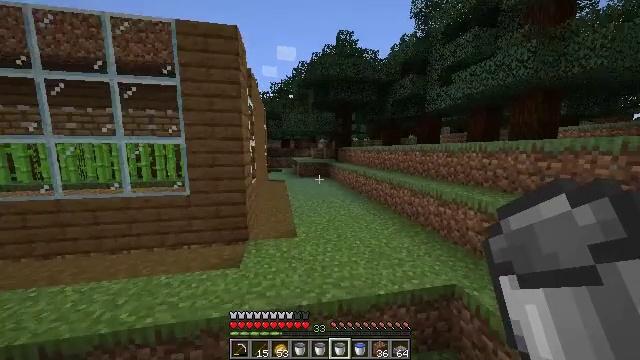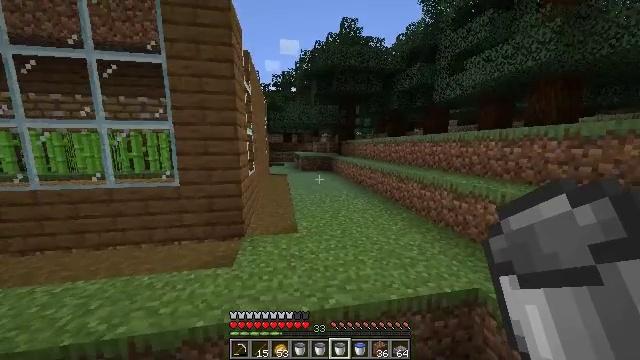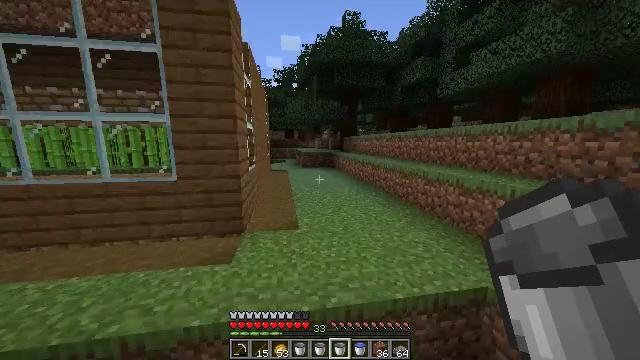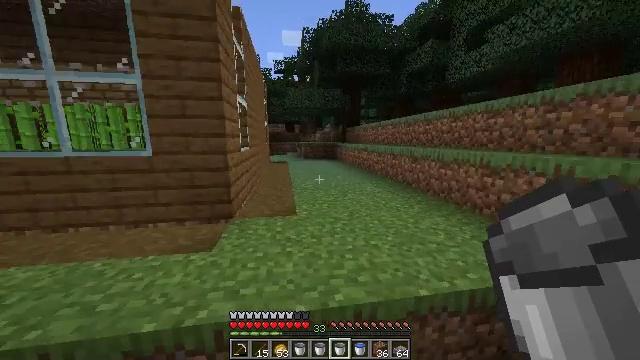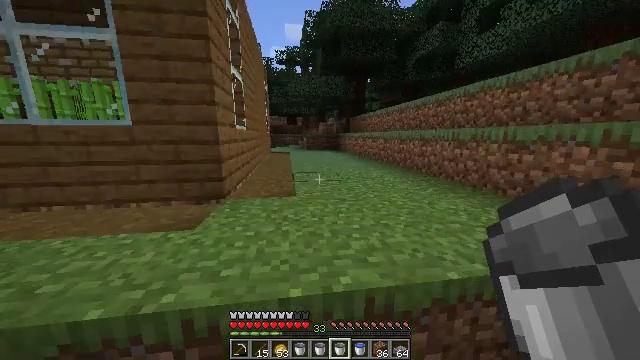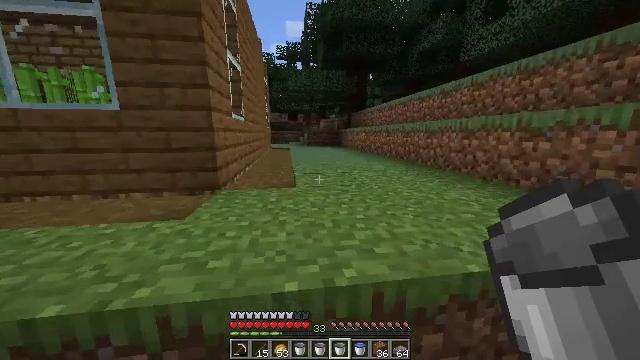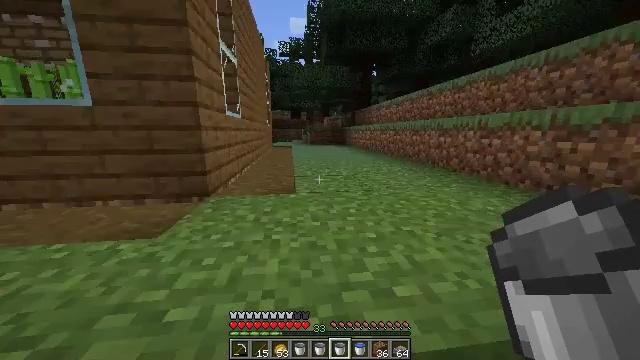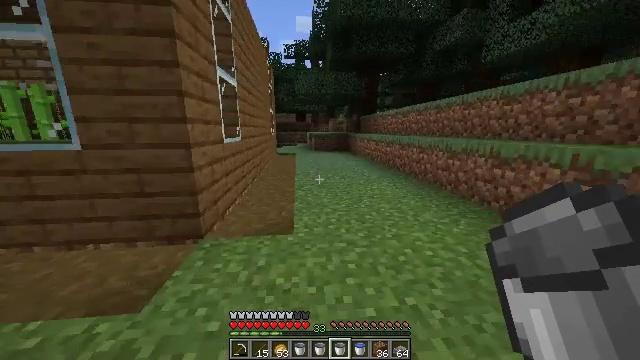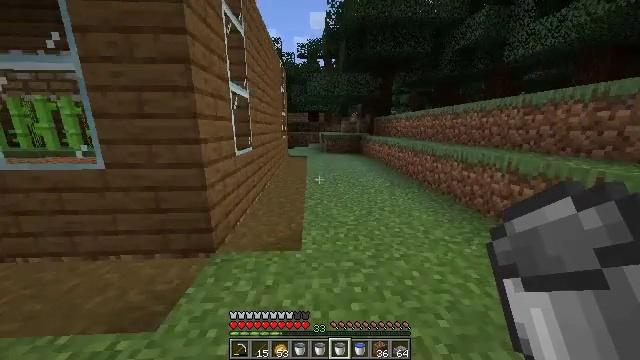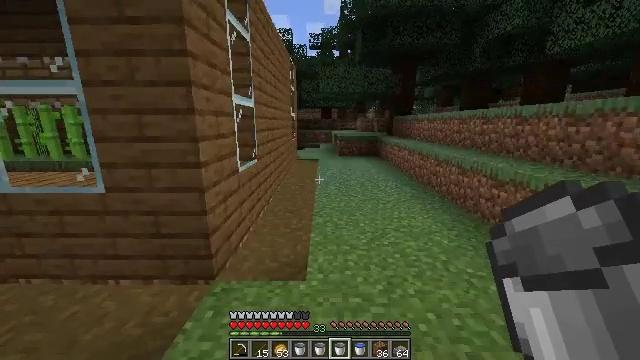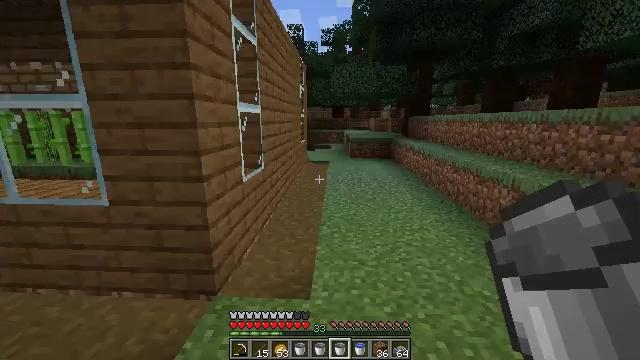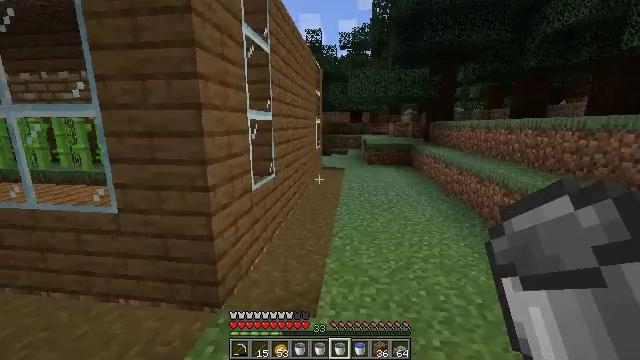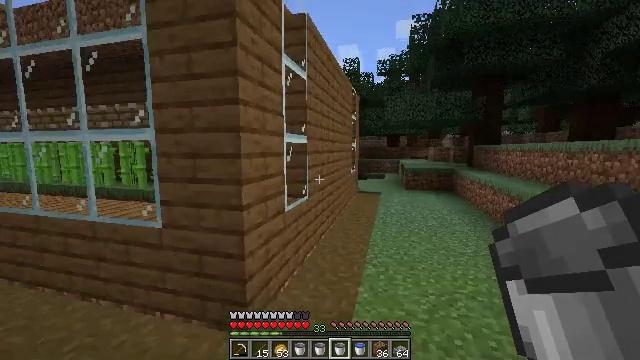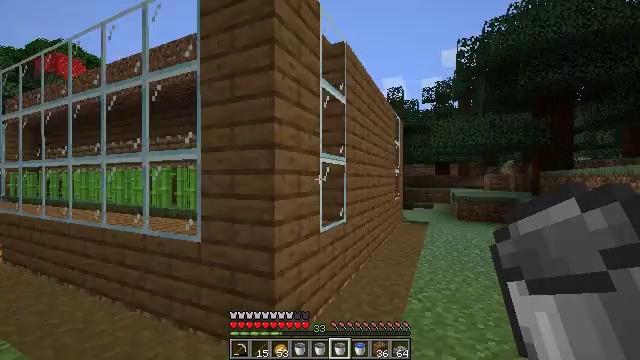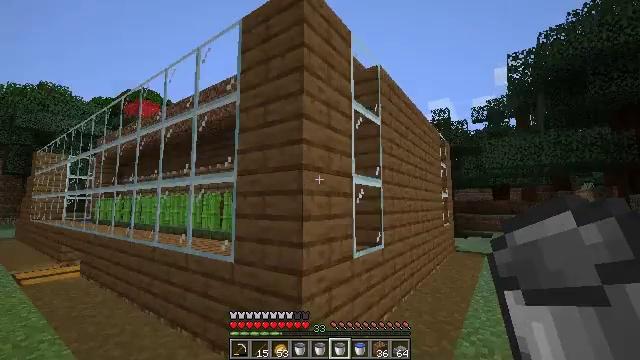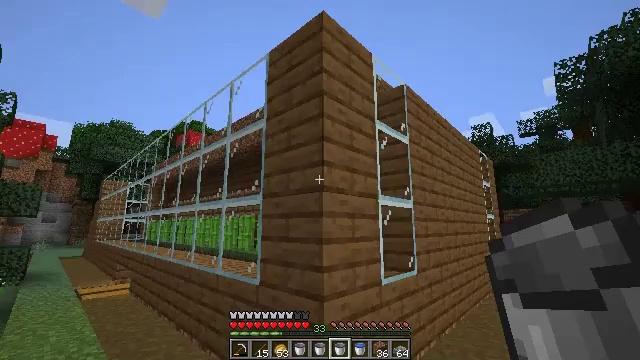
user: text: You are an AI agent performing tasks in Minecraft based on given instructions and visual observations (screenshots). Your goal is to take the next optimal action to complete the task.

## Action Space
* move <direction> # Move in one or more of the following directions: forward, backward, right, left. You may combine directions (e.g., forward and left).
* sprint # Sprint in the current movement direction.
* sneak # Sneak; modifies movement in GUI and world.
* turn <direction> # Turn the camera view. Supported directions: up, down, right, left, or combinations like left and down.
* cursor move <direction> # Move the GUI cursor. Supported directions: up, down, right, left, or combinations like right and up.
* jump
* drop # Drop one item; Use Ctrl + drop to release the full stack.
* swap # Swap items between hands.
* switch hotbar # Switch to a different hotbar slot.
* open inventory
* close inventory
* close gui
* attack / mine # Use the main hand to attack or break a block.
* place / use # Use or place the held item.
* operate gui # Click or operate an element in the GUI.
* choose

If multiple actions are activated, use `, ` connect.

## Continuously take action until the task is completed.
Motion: motion action
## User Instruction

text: Break the spruce leaves to clear the area.
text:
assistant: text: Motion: move forward, turn down, jump
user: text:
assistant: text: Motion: move forward, jump
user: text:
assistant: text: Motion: move forward, sprint, jump
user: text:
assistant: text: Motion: move forward, sprint, turn down, jump
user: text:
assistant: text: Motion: move forward, sprint, jump
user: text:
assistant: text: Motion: move forward, sprint, jump
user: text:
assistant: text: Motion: move forward, turn left, jump
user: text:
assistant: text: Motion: move forward, turn left, jump
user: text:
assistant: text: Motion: move forward, turn left, jump
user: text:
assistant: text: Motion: move forward and move right, turn left, jump
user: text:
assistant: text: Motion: move forward and move right, turn left and up, jump
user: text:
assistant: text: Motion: move forward and move right, turn left and up, jump
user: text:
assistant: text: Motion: move forward and move right, turn left and up
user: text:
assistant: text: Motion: move right, turn left and up
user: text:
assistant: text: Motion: move right, turn left and up
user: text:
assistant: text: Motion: move right, turn left and up
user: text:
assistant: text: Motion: no_op
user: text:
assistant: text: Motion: no_op
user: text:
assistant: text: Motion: no_op
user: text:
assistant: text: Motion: no_op
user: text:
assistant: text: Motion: no_op
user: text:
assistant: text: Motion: no_op
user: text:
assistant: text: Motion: no_op
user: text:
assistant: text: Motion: no_op
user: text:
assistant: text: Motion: turn left and down
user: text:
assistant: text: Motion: turn left and down
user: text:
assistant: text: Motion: turn left and down
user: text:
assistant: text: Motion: turn left and down
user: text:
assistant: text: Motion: move forward, turn left and down
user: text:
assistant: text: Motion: move forward, turn left and down